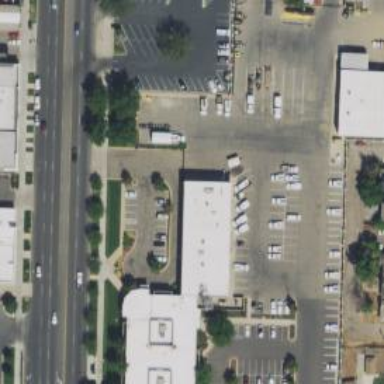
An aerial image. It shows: Retail area.